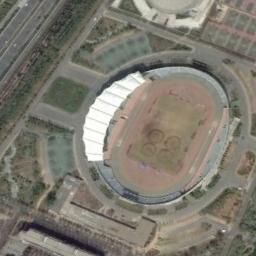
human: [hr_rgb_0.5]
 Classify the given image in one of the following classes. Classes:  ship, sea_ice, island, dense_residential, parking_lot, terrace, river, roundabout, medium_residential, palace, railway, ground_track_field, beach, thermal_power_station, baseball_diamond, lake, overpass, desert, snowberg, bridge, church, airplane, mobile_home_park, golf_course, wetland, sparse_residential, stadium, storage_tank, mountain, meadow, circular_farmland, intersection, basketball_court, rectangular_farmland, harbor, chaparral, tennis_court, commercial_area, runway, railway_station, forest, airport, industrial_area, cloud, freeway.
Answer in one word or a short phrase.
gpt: stadium